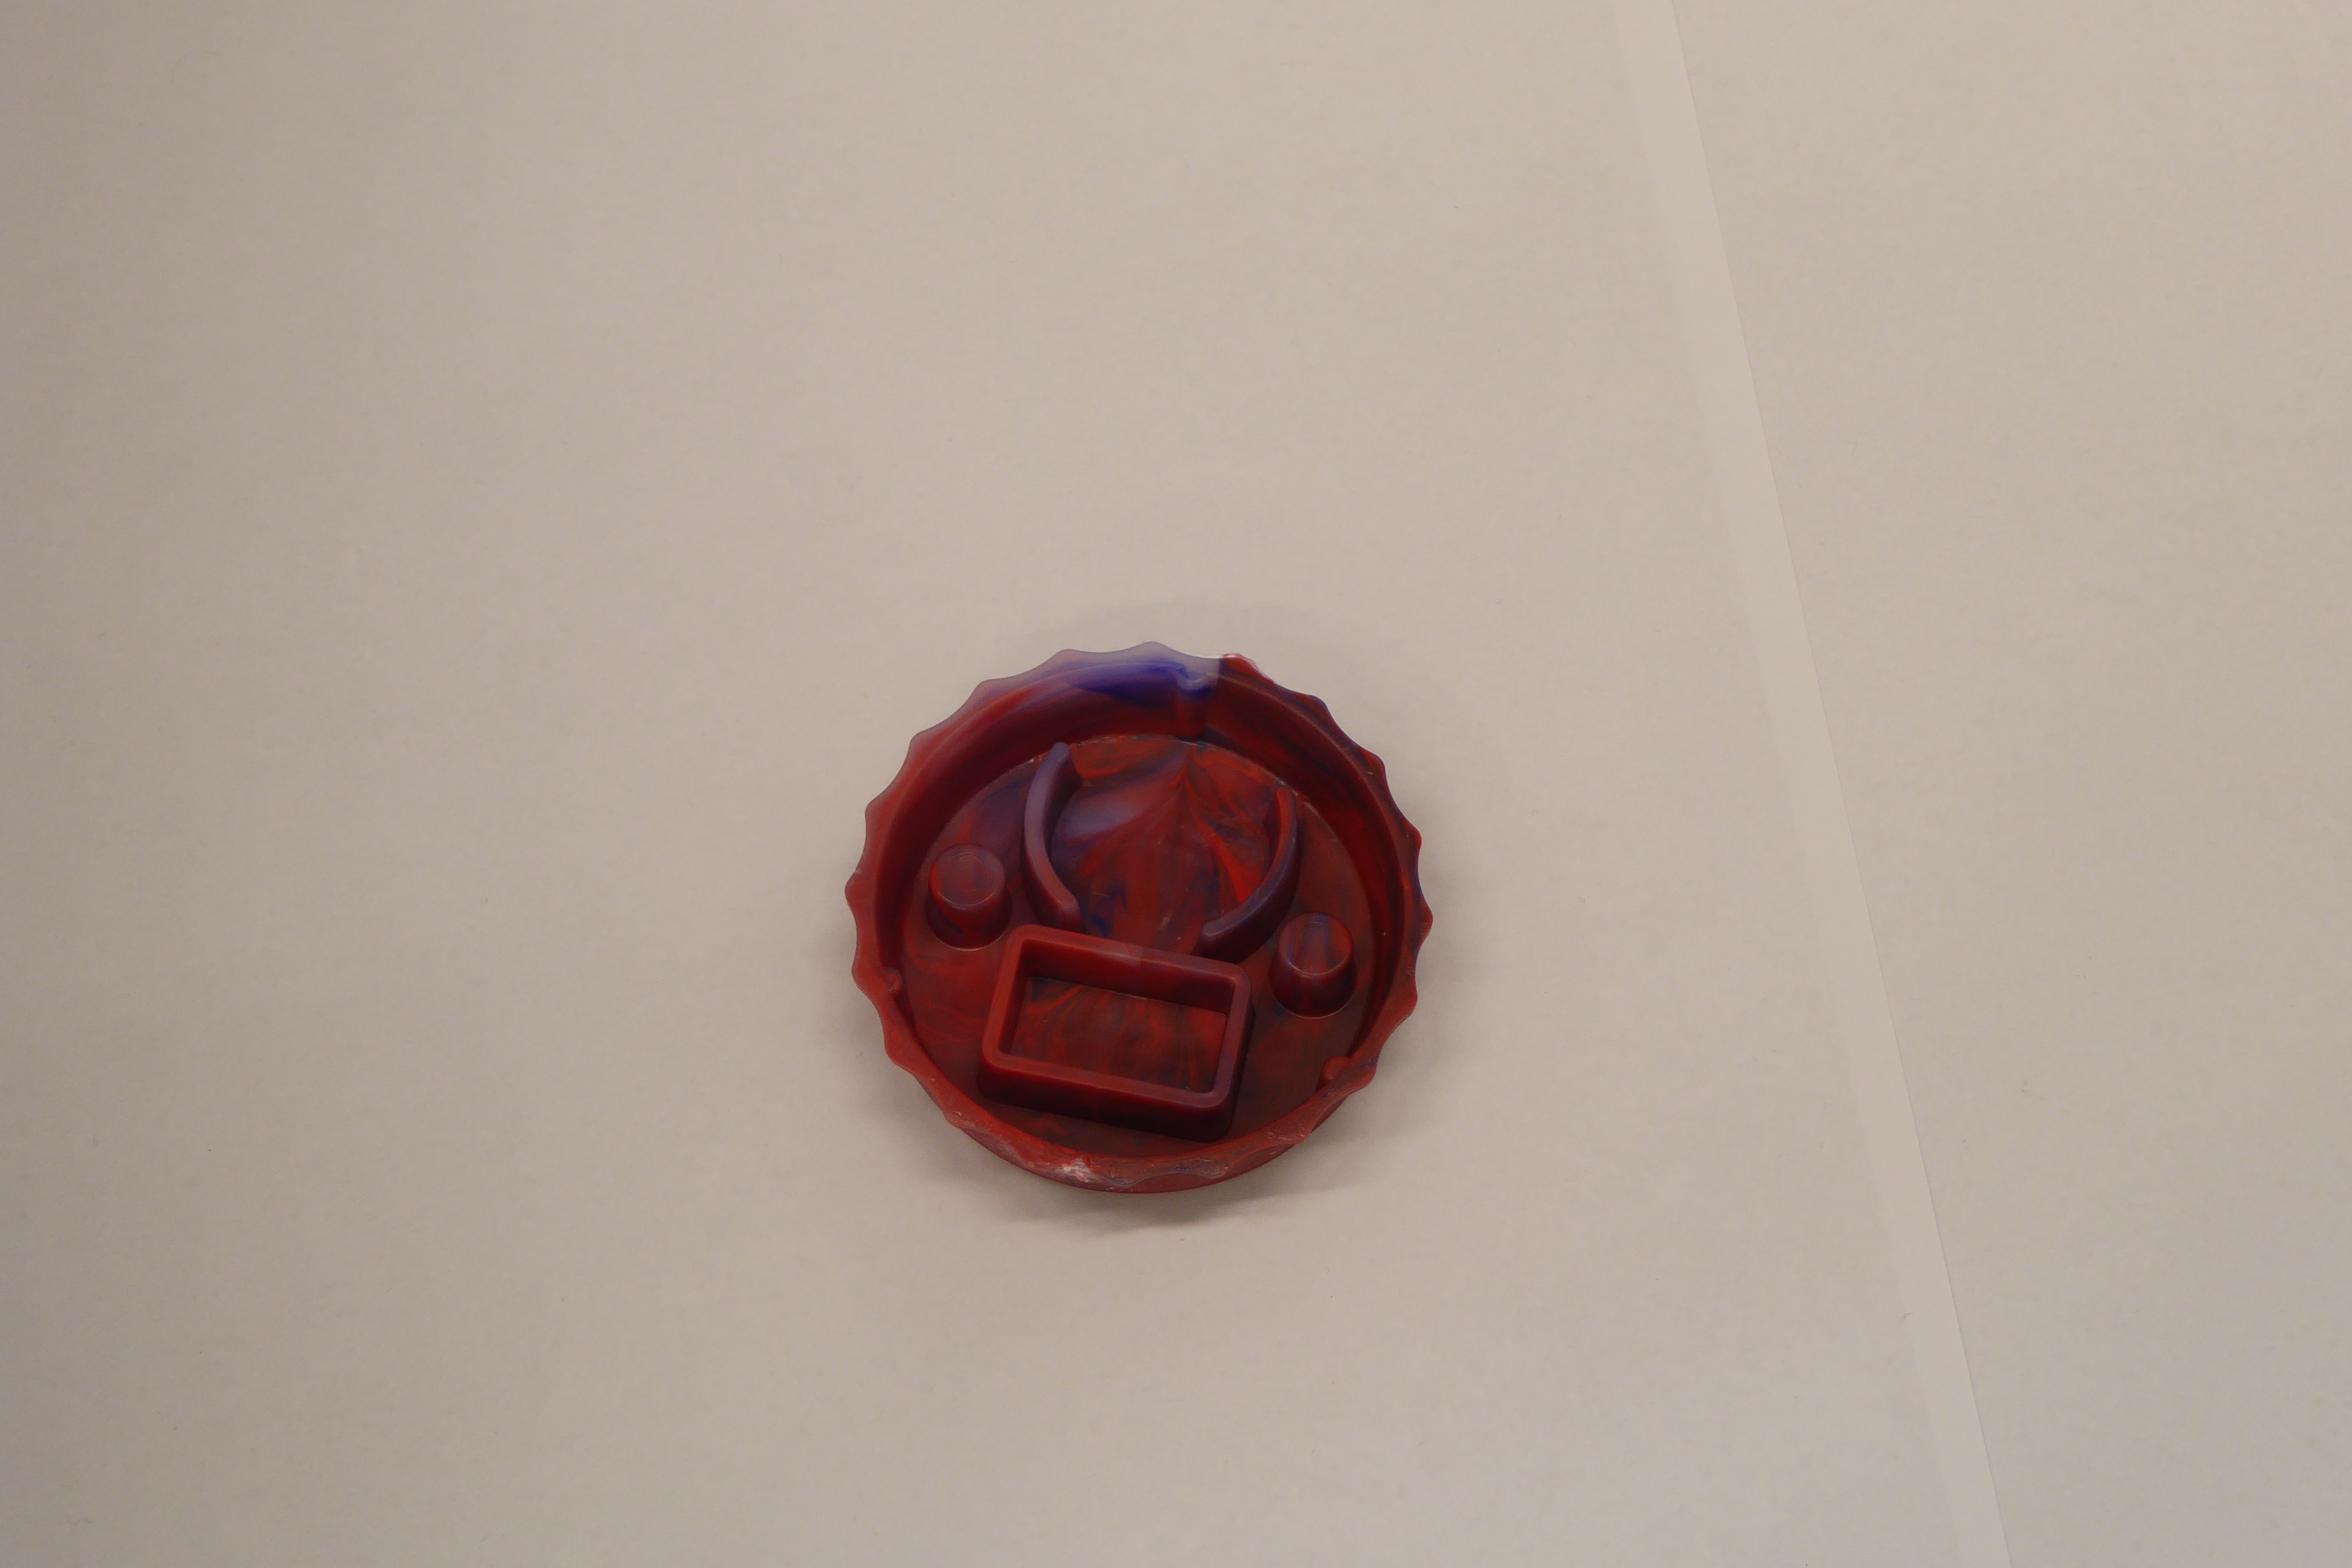
Label: Bottle Opener - Cover